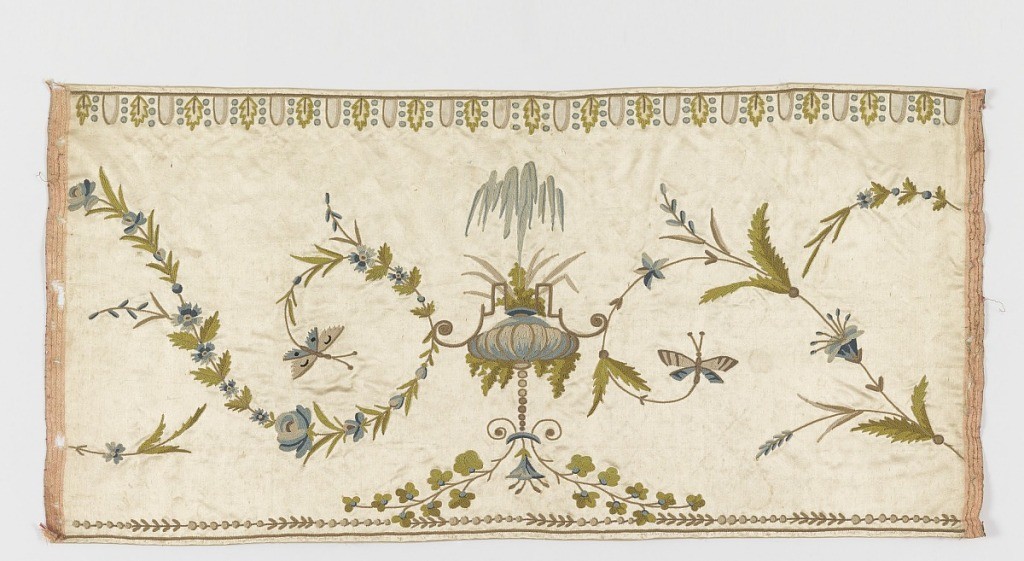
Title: Panel
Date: mid- 18th century
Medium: silk and metallic embroidery on silk foundation Technique: embroidered on satin weave
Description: Strip of white silk satin embroidered with chain stitch in green, blue and grey silk showing a design of floral arabesques terminating in butterflies. At center, a fountain with bandelwerk. Selvedge on two sides, strips of pink with three pines of metal yarns, and a narrow border of three red warps.